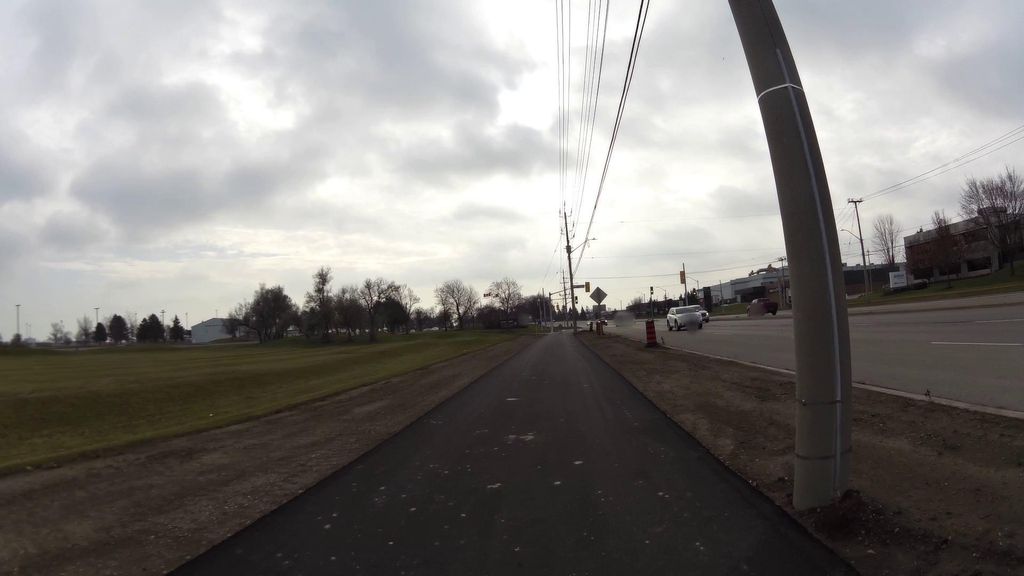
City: kitchener-waterloo